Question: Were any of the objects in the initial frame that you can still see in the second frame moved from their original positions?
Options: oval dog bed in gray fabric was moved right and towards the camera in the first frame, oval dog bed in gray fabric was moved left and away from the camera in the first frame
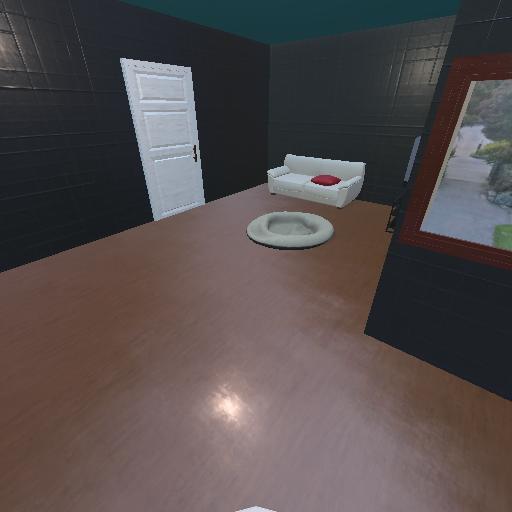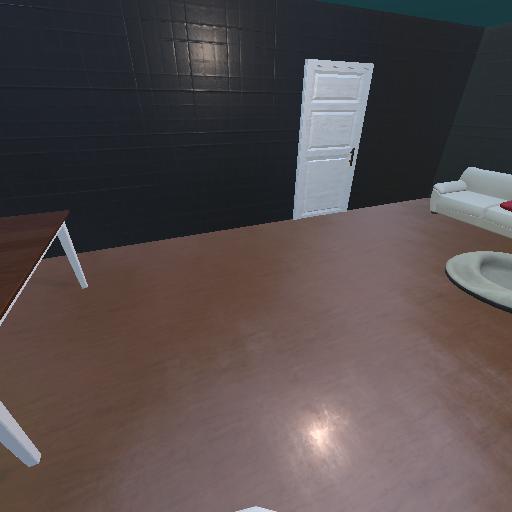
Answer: oval dog bed in gray fabric was moved right and towards the camera in the first frame